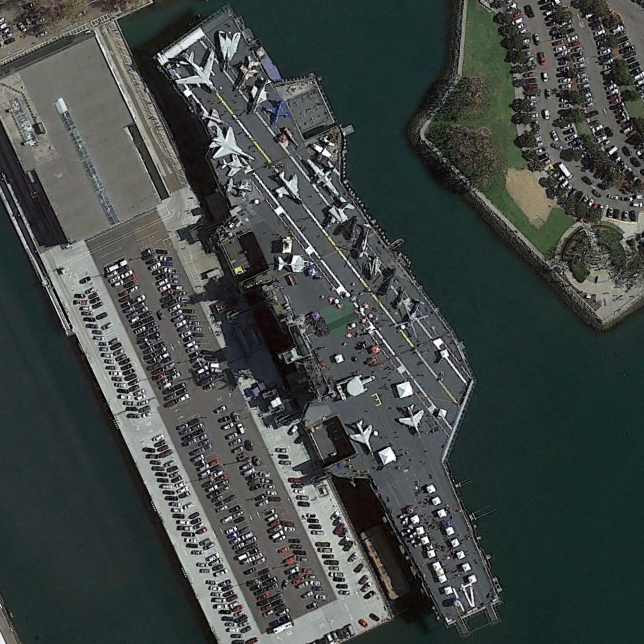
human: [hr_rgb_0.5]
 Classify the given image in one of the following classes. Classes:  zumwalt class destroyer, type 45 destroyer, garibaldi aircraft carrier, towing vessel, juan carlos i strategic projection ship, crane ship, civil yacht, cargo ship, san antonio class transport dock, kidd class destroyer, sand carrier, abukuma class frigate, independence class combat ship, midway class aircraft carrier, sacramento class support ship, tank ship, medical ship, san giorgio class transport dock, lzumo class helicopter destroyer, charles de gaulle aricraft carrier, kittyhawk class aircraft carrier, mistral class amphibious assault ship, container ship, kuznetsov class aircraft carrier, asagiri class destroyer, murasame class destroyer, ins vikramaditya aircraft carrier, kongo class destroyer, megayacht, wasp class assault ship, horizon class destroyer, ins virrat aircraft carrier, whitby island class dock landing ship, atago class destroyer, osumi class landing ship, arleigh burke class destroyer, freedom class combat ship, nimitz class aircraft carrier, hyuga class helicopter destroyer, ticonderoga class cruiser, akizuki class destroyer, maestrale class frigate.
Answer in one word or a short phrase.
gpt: Midway class aircraft carrier